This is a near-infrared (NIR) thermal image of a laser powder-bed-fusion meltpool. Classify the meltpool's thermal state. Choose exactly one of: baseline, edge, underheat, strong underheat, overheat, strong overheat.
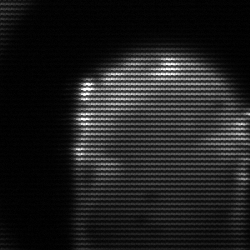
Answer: edge